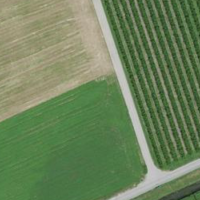
EUNIS habitat code: 24
Species observed at this site:
Calopteryx splendens